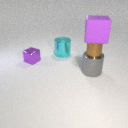
large gray metal cylinder below large purple rubber cube